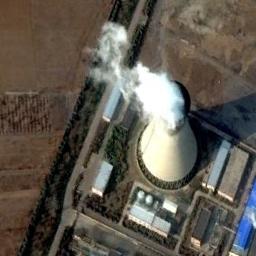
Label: thermal_power_station